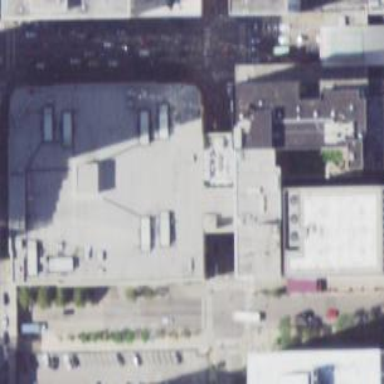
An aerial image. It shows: Retail building that is part of mall.